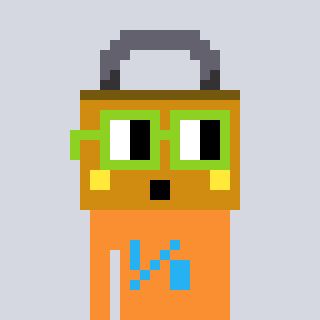
a pixel art character with square light green glasses, a lock-shaped head and a orange-colored body on a cool background